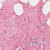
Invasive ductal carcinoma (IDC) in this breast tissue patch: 0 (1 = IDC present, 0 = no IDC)